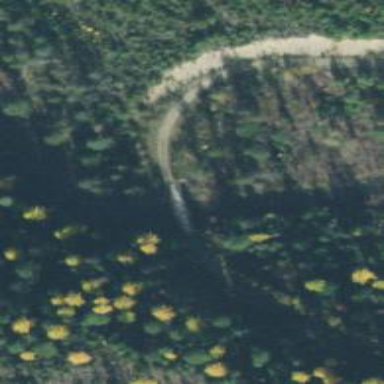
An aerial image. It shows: Unclassified road with bridge.